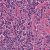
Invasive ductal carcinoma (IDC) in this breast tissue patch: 1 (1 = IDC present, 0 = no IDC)